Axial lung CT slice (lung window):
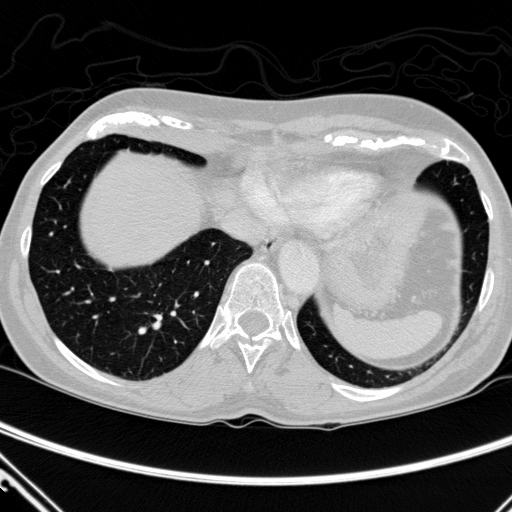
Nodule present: no